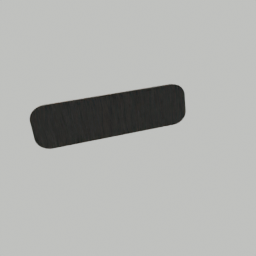
Label: furniture